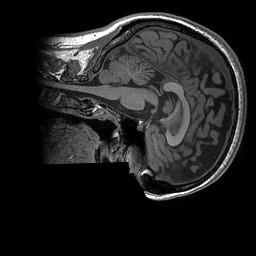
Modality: T1w
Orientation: sagittal
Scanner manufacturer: ge
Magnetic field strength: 3 T
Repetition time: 0.008156 s
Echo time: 0.00318 s